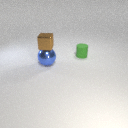
small brown metal cube above large blue metal sphere